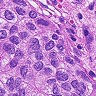
Metastatic tissue present: yes